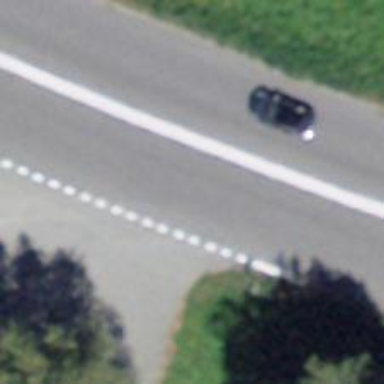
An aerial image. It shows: Asphalt road classified as primary highway.